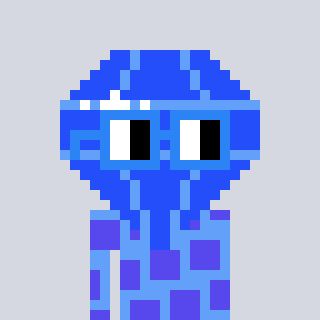
a pixel art character with square blue glasses, a blue diamond-shaped head and a blue-colored body on a cool background